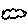
Label: cloud